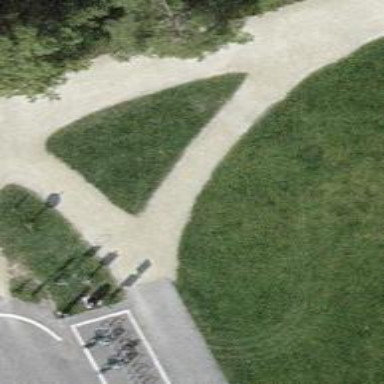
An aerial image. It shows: Path surfaced with fine gravel.